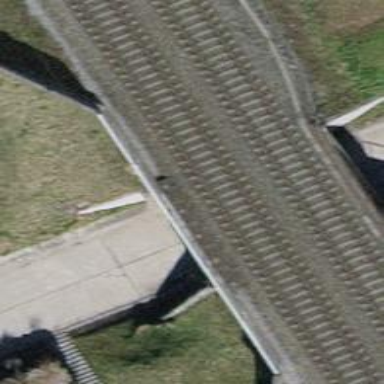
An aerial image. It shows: Railway bridge with electrified tracks and single rail.